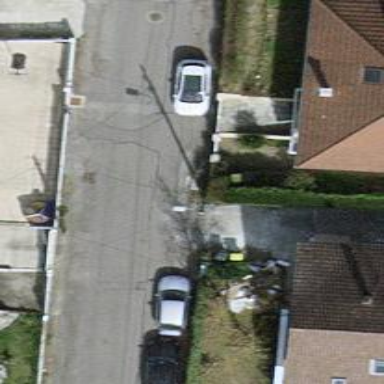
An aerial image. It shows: Asphalt road in residential area.